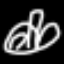
Label: angel